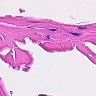
Metastatic tissue present: no